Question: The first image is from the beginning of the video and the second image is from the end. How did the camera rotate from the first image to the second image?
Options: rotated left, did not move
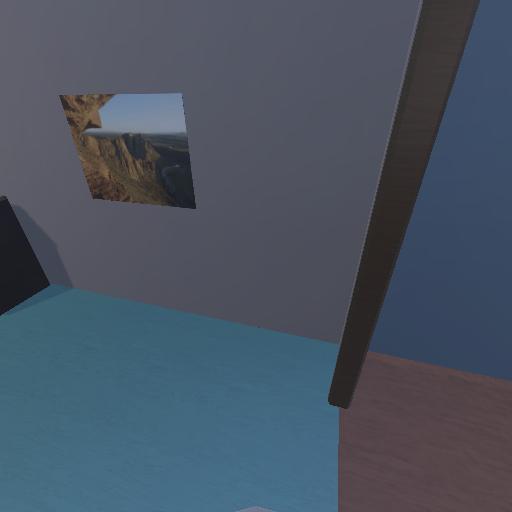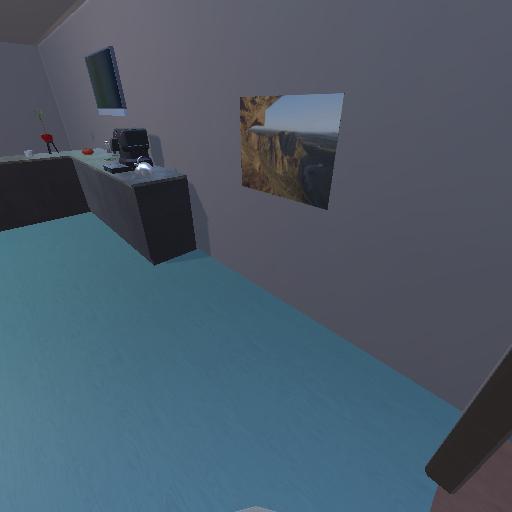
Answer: rotated left